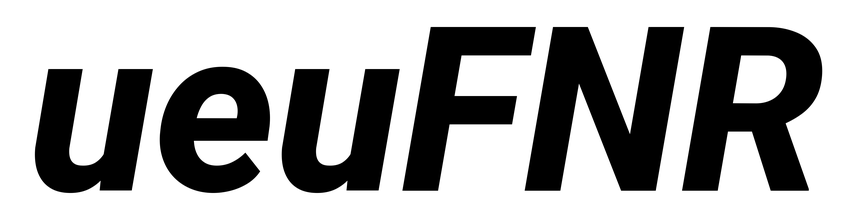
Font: Roboto-Italic_ExtraBold_Italic